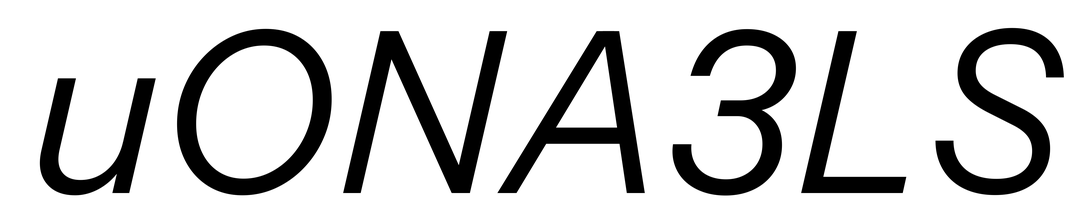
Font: InstrumentSans-Italic_Italic